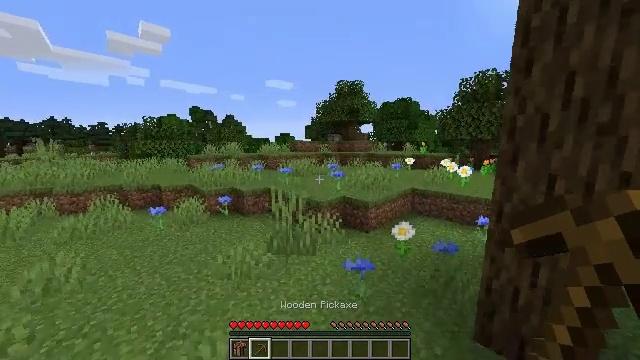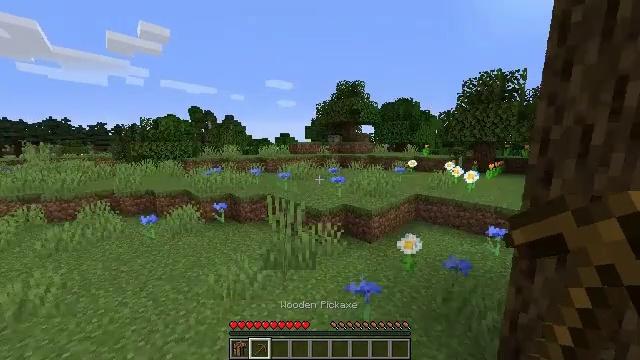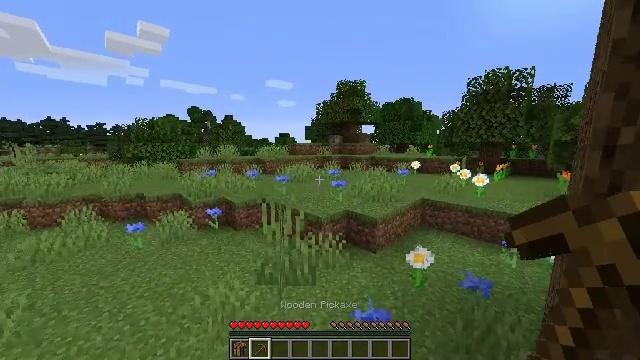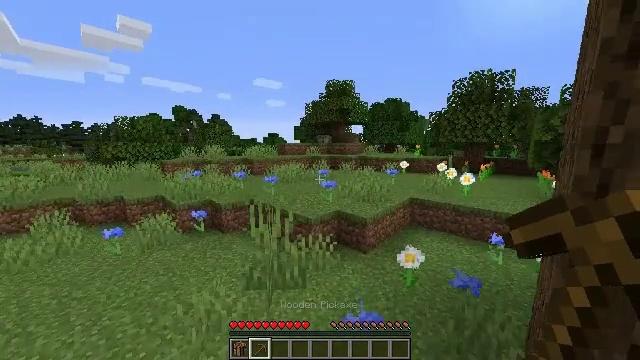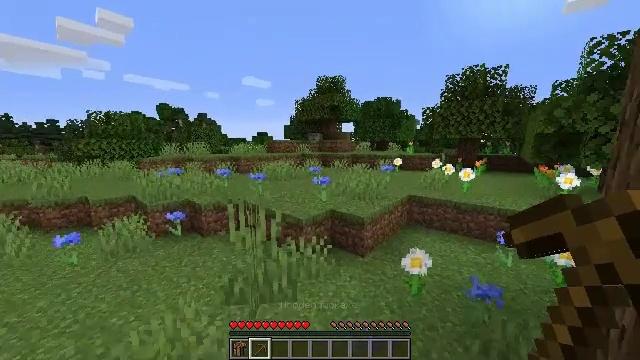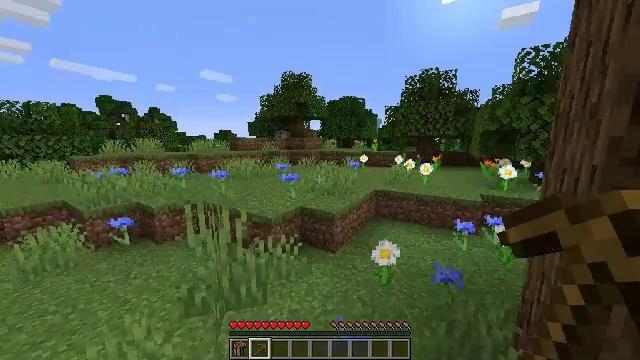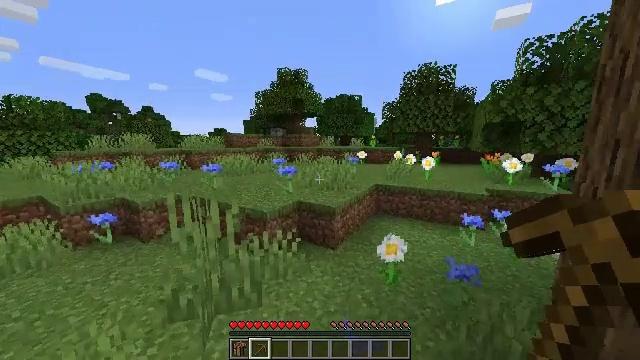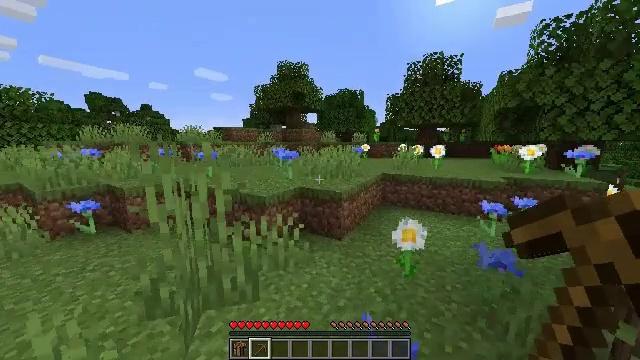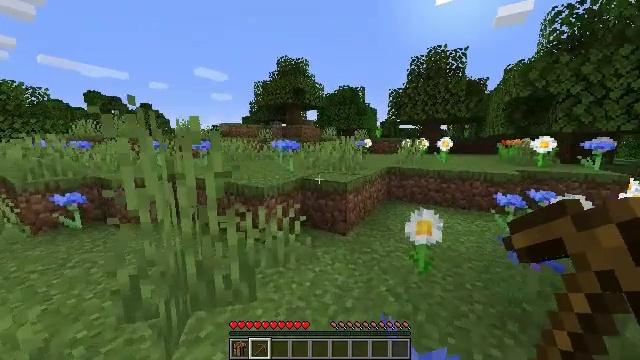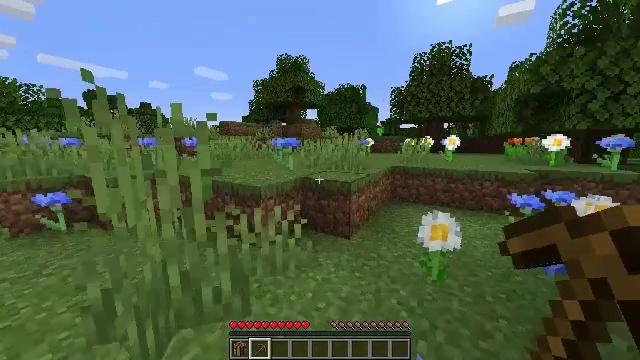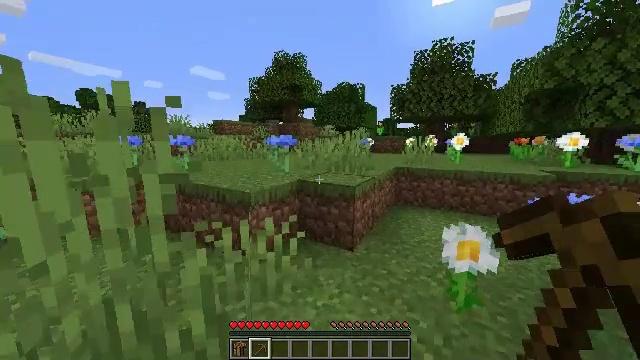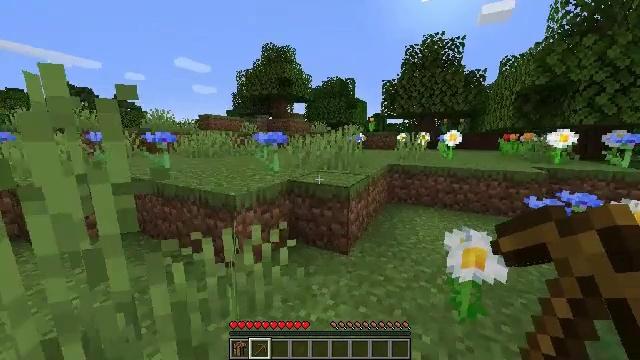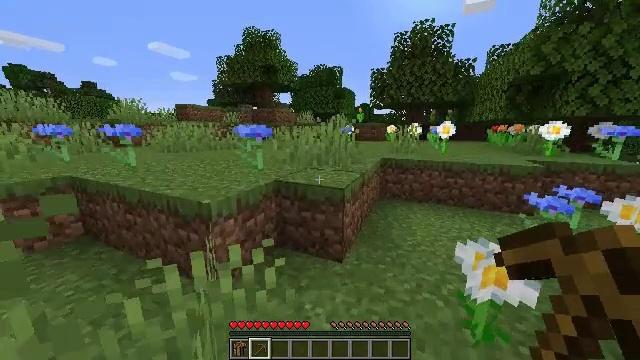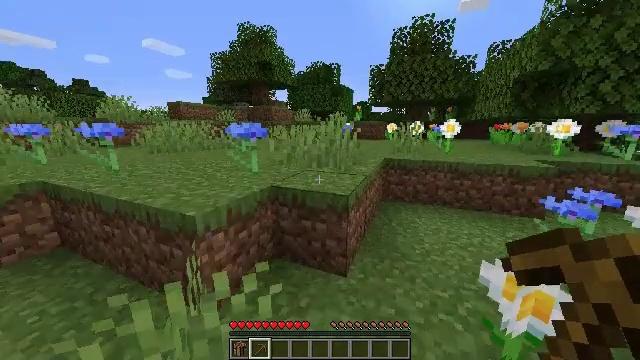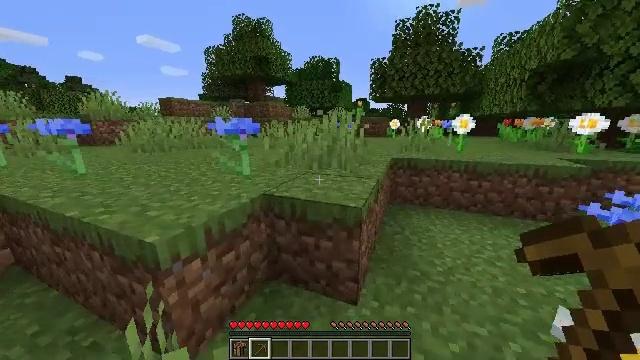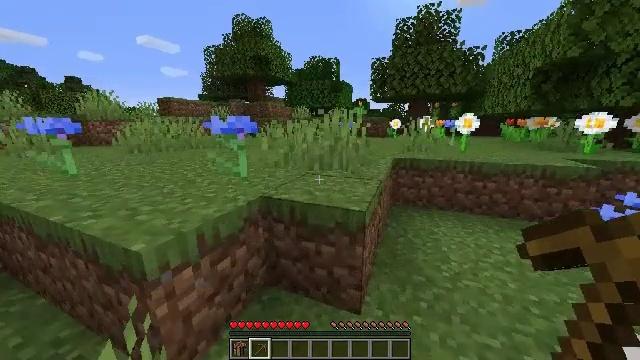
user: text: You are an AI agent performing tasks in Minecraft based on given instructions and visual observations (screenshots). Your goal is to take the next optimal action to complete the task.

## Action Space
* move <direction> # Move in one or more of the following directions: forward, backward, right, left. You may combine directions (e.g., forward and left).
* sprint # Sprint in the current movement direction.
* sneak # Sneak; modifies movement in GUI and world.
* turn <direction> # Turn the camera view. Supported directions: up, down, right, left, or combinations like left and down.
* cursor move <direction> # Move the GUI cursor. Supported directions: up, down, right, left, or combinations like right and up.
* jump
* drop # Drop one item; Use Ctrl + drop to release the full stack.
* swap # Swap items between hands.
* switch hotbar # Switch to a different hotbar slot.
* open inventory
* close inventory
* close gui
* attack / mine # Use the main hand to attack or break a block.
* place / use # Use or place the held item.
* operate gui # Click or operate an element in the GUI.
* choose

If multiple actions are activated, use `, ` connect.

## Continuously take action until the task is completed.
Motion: motion action
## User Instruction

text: Mine the poppy flower.
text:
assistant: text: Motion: move forward, sprint, jump
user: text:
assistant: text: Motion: move forward, sprint, jump
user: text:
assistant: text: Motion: move forward, sprint, turn right, jump
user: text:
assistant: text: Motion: move forward, sprint, turn right
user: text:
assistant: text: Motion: move forward, sprint, turn right
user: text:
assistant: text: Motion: move forward, sprint, turn right
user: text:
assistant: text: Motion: move forward, sprint
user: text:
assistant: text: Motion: move forward, sprint
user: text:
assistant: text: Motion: move forward, sprint
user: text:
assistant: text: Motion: move forward, sprint
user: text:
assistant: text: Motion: move forward, sprint, turn right and down
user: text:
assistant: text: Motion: move forward, sprint, turn right and down
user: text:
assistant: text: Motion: move forward, sprint
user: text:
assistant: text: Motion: move forward, sprint
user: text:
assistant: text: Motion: move forward, sprint
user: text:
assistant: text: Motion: move forward, sprint, jump
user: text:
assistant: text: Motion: move forward, sprint, jump
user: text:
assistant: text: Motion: move forward, sprint, jump
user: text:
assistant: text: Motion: move forward, sprint, jump
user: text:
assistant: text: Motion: move forward, sprint, jump
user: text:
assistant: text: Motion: move forward, sprint, jump
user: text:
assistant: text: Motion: move forward, sprint, jump
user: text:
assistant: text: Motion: move forward, sprint, jump
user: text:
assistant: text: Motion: move forward, sprint, jump
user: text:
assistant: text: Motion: move forward, sprint, jump
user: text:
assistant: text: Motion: move forward, sprint, jump
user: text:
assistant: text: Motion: move forward, sprint, turn right and down, jump
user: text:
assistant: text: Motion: move forward, sprint, jump
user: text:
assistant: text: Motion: move forward, sprint, turn right, jump
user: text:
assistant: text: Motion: move forward, sprint, turn right, jump